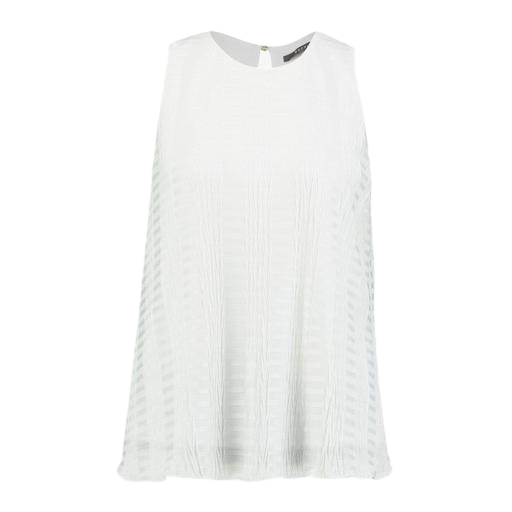
white sleeveless pleat back top, white sleeveless pleated blouse, white nic+zoe top, white background